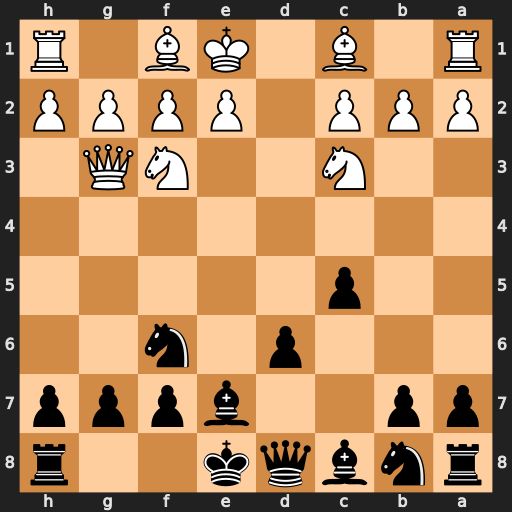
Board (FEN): rnbqk2r/pp2bppp/3p1n2/2p5/8/2N2NQ1/PPP1PPPP/R1B1KB1R
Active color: b
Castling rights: KQkq
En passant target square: -
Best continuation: Nh5 Qg5 Bxg5